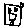
Label: house